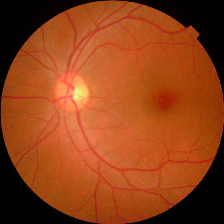
Diabetic retinopathy grade: No DR